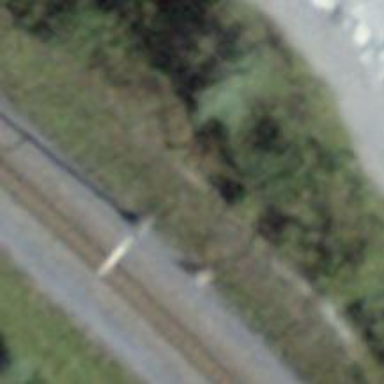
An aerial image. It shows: Power pole.